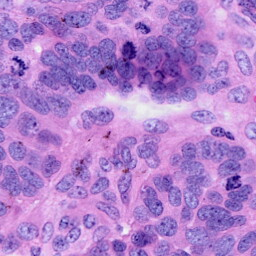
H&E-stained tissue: Ovarian